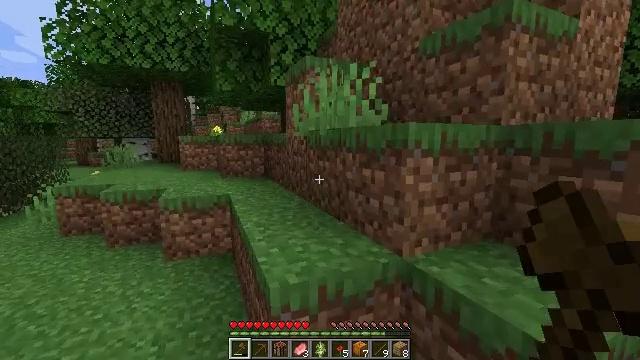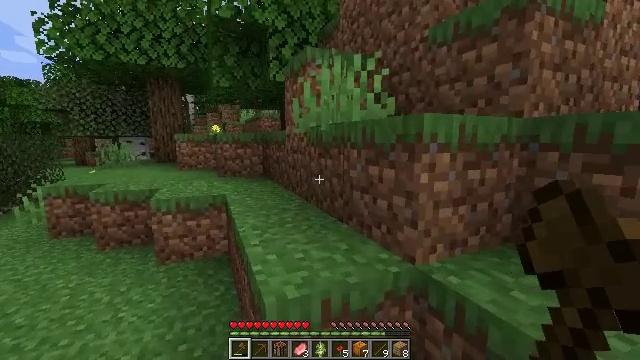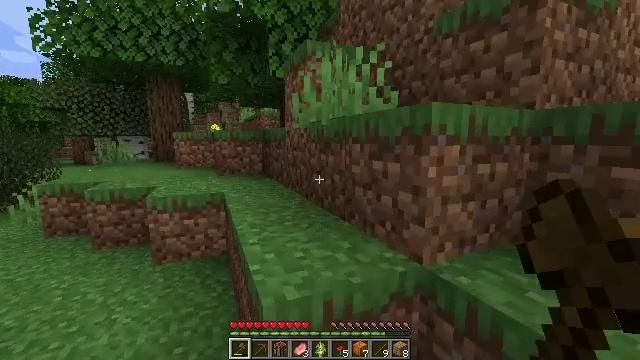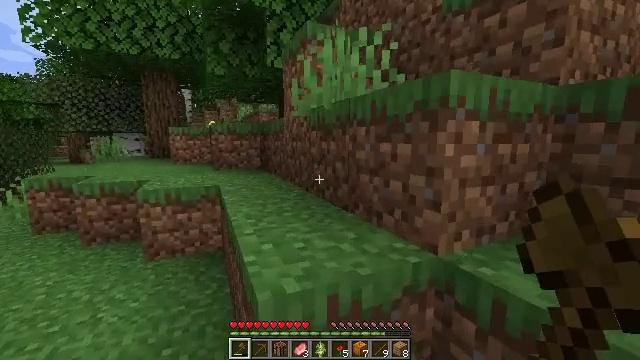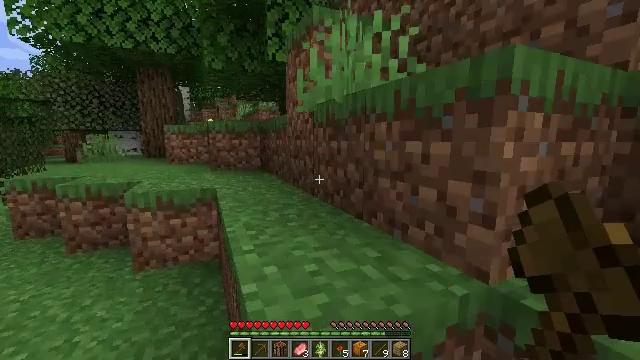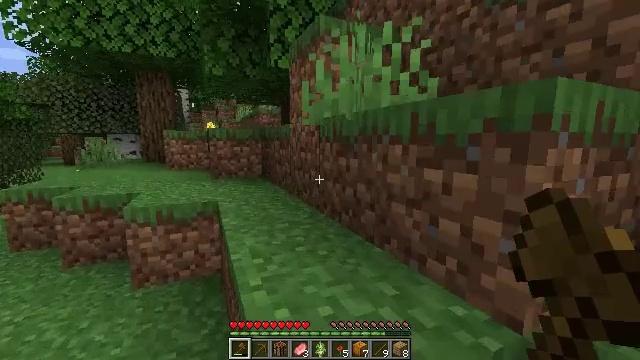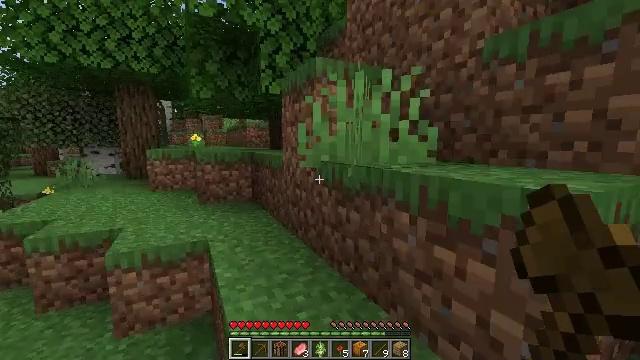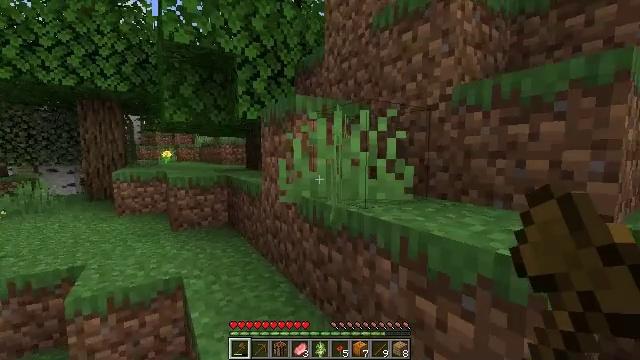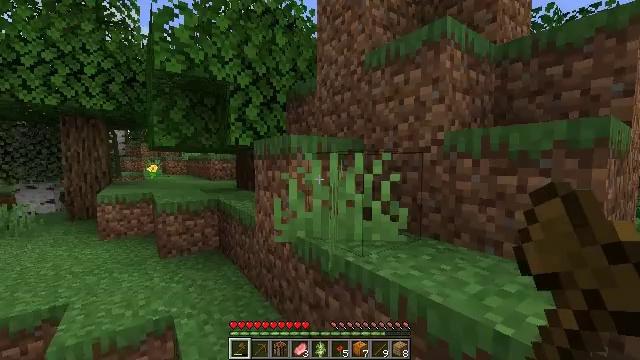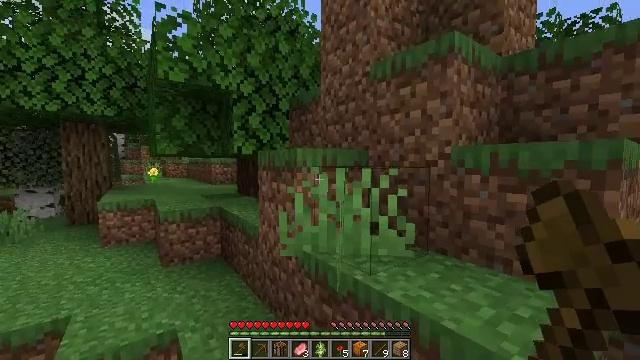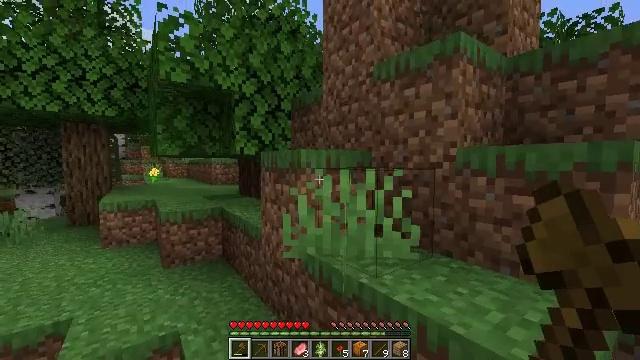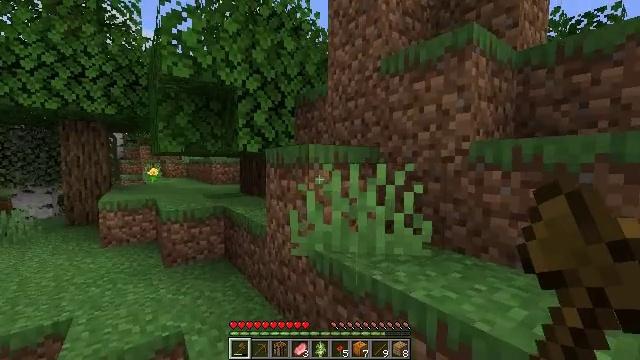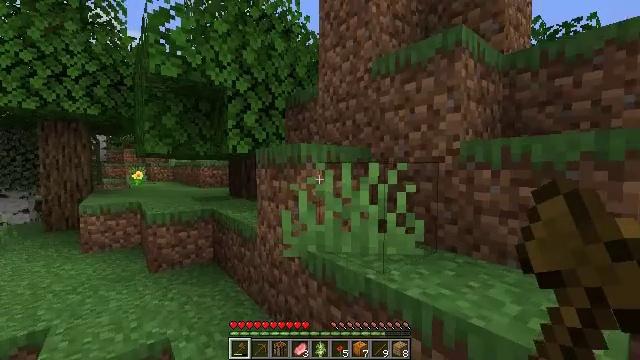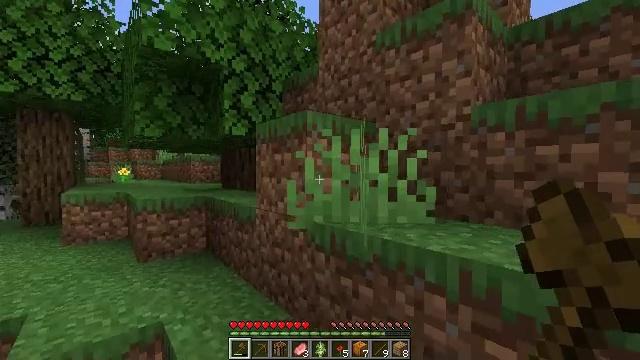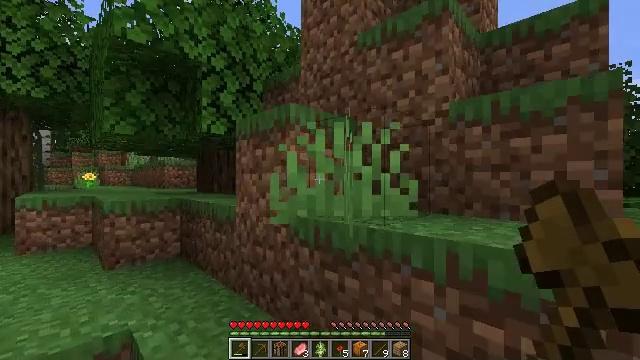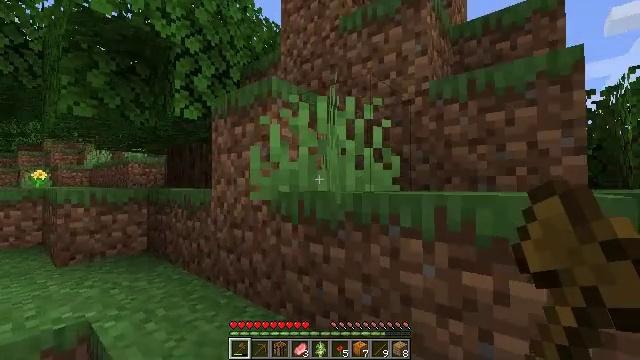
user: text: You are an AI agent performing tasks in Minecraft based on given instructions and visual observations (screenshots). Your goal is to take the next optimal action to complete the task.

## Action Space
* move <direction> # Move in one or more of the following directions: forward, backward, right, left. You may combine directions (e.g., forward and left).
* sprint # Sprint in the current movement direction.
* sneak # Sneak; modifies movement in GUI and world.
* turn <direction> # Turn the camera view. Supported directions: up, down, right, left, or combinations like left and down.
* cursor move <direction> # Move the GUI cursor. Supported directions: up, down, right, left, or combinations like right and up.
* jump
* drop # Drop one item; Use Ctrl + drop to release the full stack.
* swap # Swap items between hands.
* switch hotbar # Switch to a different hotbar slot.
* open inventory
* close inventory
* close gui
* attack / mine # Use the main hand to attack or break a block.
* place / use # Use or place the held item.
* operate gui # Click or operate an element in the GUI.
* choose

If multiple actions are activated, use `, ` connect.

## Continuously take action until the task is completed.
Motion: motion action
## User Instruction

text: Harvest grass block to clear the area.
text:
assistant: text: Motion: move forward
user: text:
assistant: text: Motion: move forward and move left
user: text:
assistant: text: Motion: move forward and move left
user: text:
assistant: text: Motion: move forward and move left
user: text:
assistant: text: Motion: move forward and move left, jump
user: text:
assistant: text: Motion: move forward and move left, turn right, jump
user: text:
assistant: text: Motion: move forward and move left, turn right and up, jump
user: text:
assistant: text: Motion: move forward and move left, turn right and up, jump
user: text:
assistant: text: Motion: move forward and move left
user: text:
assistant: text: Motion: move forward and move left
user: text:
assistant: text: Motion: move forward and move left
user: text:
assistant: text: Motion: move forward and move left, turn right
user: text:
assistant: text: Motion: move forward and move left, turn right
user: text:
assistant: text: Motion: move forward, turn right and up
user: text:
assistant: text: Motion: move forward, turn right and up
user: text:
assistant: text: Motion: move forward, turn right and up
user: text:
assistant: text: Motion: move forward, turn right and up, jump
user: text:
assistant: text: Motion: move forward, turn right, jump
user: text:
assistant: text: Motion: move forward, turn right, jump
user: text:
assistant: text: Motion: move forward, turn right, jump
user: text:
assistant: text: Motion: move forward, turn right, jump
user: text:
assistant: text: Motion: move forward, turn right
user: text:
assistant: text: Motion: move forward, turn right
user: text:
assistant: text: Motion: move forward, turn right
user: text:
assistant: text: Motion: move forward, turn right and down
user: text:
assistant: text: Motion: move forward, turn right and down, jump
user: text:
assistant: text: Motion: move forward, turn right and down, jump
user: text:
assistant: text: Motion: move forward, jump
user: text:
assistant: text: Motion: move forward, jump
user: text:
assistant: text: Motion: move forward, turn left and down, jump